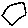
Label: hexagon